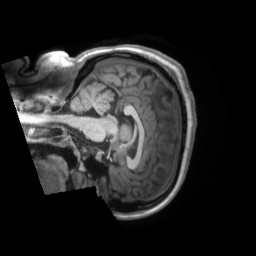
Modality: T1w
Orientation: sagittal
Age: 33
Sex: female
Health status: ill
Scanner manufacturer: siemens
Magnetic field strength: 3 T
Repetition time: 2.2 s
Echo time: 0.00157 s